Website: walmart
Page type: address-validator
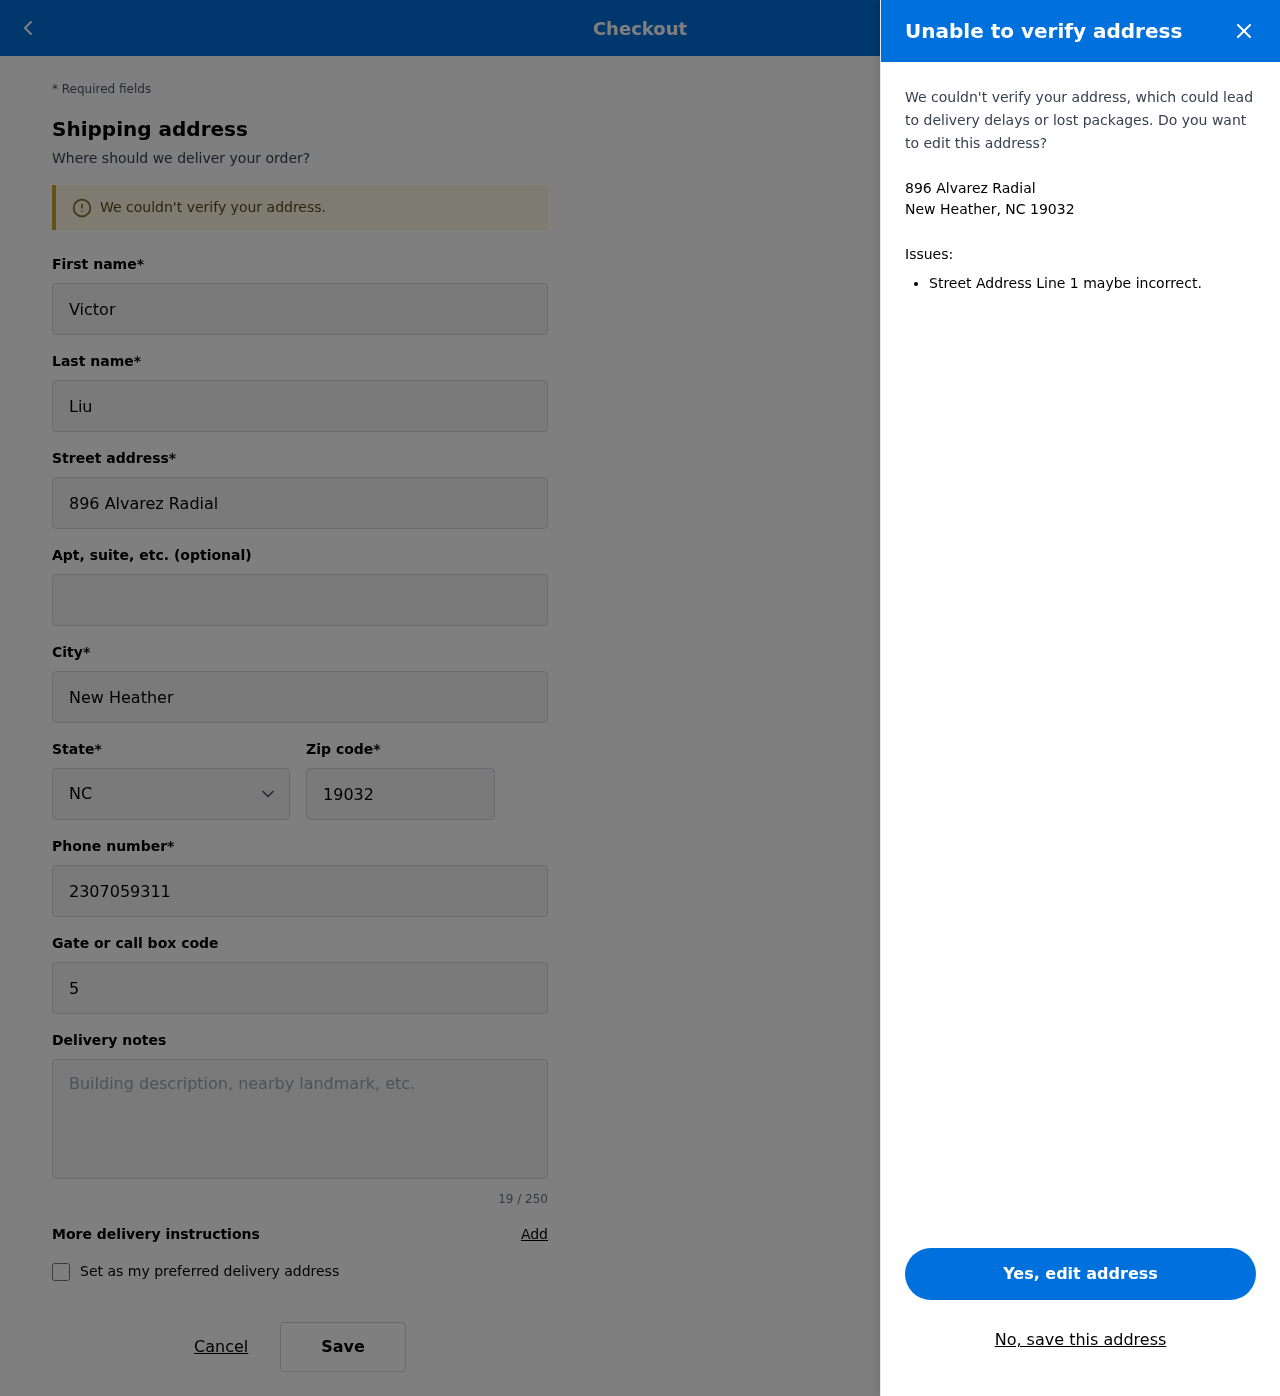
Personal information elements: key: PII_CITY_STATE_ZIP
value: New Heather, NC 19032
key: PII_DELIVERY_INSTRUCTIONS
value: Leave at front door
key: PII_STATE_ABBR
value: NC
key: PII_STREET
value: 896 Alvarez Radial
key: PII_FIRSTNAME
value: Victor
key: PII_LASTNAME
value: Liu
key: PII_CITY
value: New Heather
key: PII_POSTCODE
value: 19032
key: PII_PHONE
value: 2307059311
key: PII_SECURITY_CODE
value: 5023